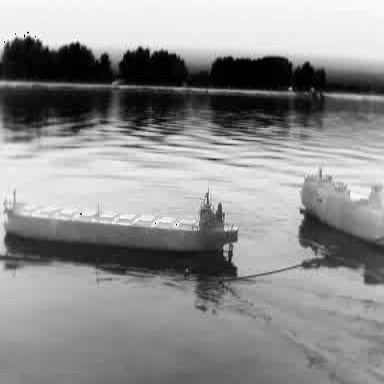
There is a liner in the infrared image.